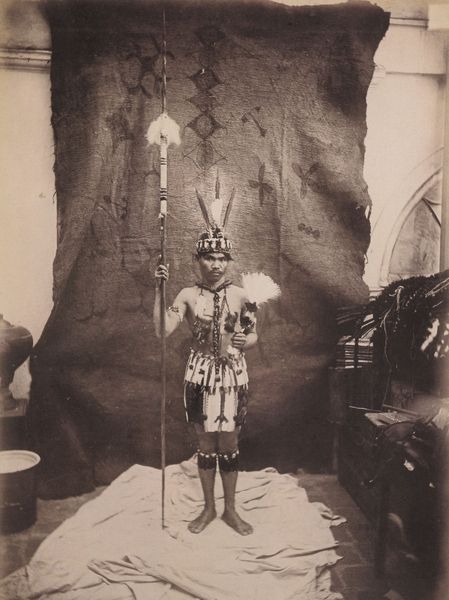
Titel: Atelier-Aufnahme des Indianerhäuptlings Cumbo de Ucayala
Künstler: Marc Ferrez
Standort: Brasilia
Institution: Sammlung Ministerio das Relacoes Exteriores
Schlagwörter: feder, fuß, hand, mann, schurz, weiß, braun, finger, grau, hintergrund, licht, mund, nase, raum, schmuck, schwarz, blick, tuch, muster, rock, teppich, anzug, bart, jung, wand, arm, augen, federn, haarschmuck, halten, kleidung, mensch, stehen, steine, bild, portrait, porträt, vorhang, stamm, boden, auge, pose, stehend, decke, kind, augenbrauen, frontal, perlen, federbusch, fell, bein, füße, haltung, stab, afrika, kette, amerika, sepia, lanze, wandteppich, zopf, atelier, junge, augenbraue, knie, bemalt, halle, foto, fotografie, photographie, barfuss, neger, südsee, fugen, gefäß, schwarzweiß, soldat, waffe, helm, photo, tracht, tierfell, werkstatt, afrikaner, schwarzer, leder, krieger, büschel, speer, museum, federschmuck, gewebe, bemalung, eimer, fotographie, kopfschmuck, ausstellungsstück, wandbehang, gewebt, aufnahme, kolonie, tonne, studio, häuptling, mexiko, völkerkunde, kolonial, indianer, ureinwohner, oberhaupt, inka, maya, südamerika, australien, ethnografie, maja, bedruckt, farbiger, kriger, fotograf, fuße, maori, ethnologie, einheimischer, peru, fotografieren, anden, knieschoner, strumpfbänder, ethnographie, festtagsgewand, azteke, eingeborener, eingebohrener, tierhaut, büffelfell, federbüschel, felldecke, ftographie, papua neuguinea, wilder, weißes tuch, fender, 1900, 1880, 1890, 1910, indaner, indianner, engeborener, frechheit, afrikanischer königssohn, aztekenkönig, stammeskleidung